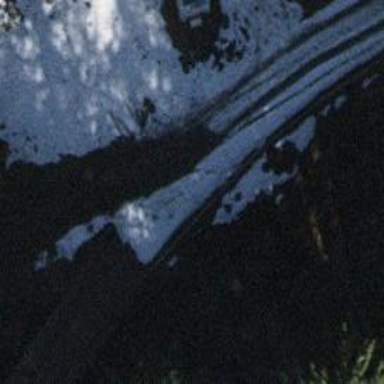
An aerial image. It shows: Downhill path on bridge.